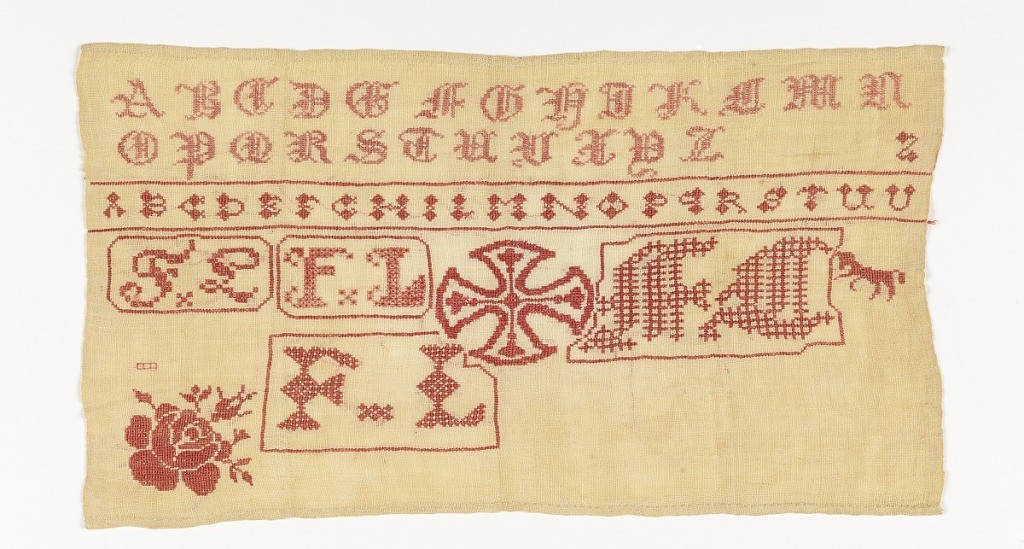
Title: Sampler
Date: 19th century
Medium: linen embroidery on linen foundation Technique: embroidered on plain weave
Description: Gothic alphabet, Maltese cross, and the initials FL embroidered in red on a white ground.